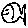
Label: fish